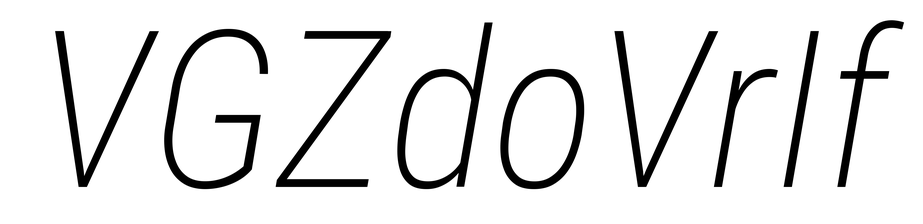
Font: Roboto-Italic_Condensed_ExtraLight_Italic